Question: I need to access multiple audio inputs in Java so first consulted SO and found <URL>.
With what I've found I tried this using <URL> in eclipse:
'''
import java.nio.ByteBuffer;
import org.jpab.Callback;
import org.jpab.Device;
import org.jpab.PortAudio;
import org.jpab.PortAudioException;
import org.jpab.Stream;
import org.jpab.StreamConfiguration;
import org.jpab.StreamConfiguration.Mode;
import org.jpab.StreamConfiguration.SampleFormat;
import processing.core.PApplet;
public class PortAudioPlot extends PApplet implements Callback {
float min = <PHONE>,max = 0;
public void setup(){
try {
PortAudio.initialize();
for(Device d : PortAudio.getDevices()) println(d);
Device d = PortAudio.getDevices().get(1);// Microphone (Realtek High Definition Audio)
if(d.getMaxInputChannels() > 0){
println(d.getName());
StreamConfiguration sc = new StreamConfiguration();
sc.setInputDevice(d);
sc.setInputFormat(SampleFormat.SIGNED_INTEGER_16);
sc.setMode(Mode.INPUT_ONLY);
sc.setSampleRate(44100);
sc.setInputChannels(d.getMaxInputChannels());
PortAudio.createStream(sc, this, new Runnable() {
public void run() {
try {
PortAudio.terminate();
} catch (PortAudioException ignore) { ignore.printStackTrace(); }
}
}).start();
}
} catch (PortAudioException e) {
e.printStackTrace();
}
}
public void draw(){
if(keyPressed && key == 's') saveFrame(dataPath("frame-####.jpg"));
}
public void stop(){
try {
PortAudio.terminate();
} catch (PortAudioException e) {
e.printStackTrace();
}
super.stop();
}
public static void main(String[] args) {
PApplet.main(PortAudioPlot.class.getSimpleName());
}
@Override
public State callback(ByteBuffer in, ByteBuffer out) {
int size = in.capacity();
println("in size: " + size + " min: " + min + " max: " + max);
background(255);
beginShape(LINES);
for (int i = 0; i < size; i++) {
float v = in.getFloat(i);
if(!Float.isNaN(v) && v != Float.POSITIVE_INFINITY && v != Float.NEGATIVE_INFINITY){
float x = (float)i/size * width;
float y = (height * .5f) + (v * .5f);
if(v < min) min = v;
if(v > max) max = v;
vertex(x,y);
}
}
endShape();
return State.ABORTED;
}
}
'''
I started with the mic 1st and I think I'm getting close as I can seem some values, but I'm not 100% sure I'm traversing the input ByteBuffer correctly.
What is the correct way to access values and plot a waveform from an audio input using jpab ?
I've updated the code a wee bit and managed to get something closer to a plot, but I'm still in the dark. What are the correct min/max ranges for floats read from the input ByteBuffer ? Am I using it the right way ?
Here's a quick preview of what I've got:

I've also uploaded the eclipse project <URL>.
Another update:
i was advised that the values should be from -1.0 to 1.0 and adjusted my code to map/clamp for this, but I'm not sure if this true.
Here is an updated example:
'''
import java.nio.ByteBuffer;
import java.util.Arrays;
import org.jpab.Callback;
import org.jpab.Device;
import org.jpab.PortAudio;
import org.jpab.PortAudioException;
import org.jpab.Stream;
import org.jpab.StreamConfiguration;
import org.jpab.StreamConfiguration.Mode;
import org.jpab.StreamConfiguration.SampleFormat;
import processing.core.PApplet;
public class PortAudioPlot extends PApplet implements Callback {
int[] pix;
int hh;//half height
int py;//y for each channel plot
int numChannels;
int pad = 5;
public void setup(){
try {
colorMode(HSB,360,100,100);
hh = height/2;
pix = new int[width*height];
PortAudio.initialize();
for(Device d : PortAudio.getDevices()) println(d);
Device d = PortAudio.getDevices().get(1);// Microphone (Realtek High Definition Audio)
numChannels = d.getMaxInputChannels();
py = height / numChannels;
if(numChannels > 0){
println(d.getName()+" sr:" + d.getDefaultSampleRate());
StreamConfiguration sc = new StreamConfiguration();
sc.setInputLatency(d.getDefaultLowInputLatency());
sc.setInputDevice(d);
sc.setInputFormat(SampleFormat.SIGNED_INTEGER_16);
sc.setMode(Mode.INPUT_ONLY);
sc.setSampleRate(d.getDefaultSampleRate());
sc.setInputChannels(numChannels);
PortAudio.createStream(sc, this, new Runnable() {
public void run() {
try {
PortAudio.terminate();
} catch (PortAudioException ignore) { ignore.printStackTrace(); }
}
}).start();
}
} catch (PortAudioException e) {
e.printStackTrace();
}
}
public void draw(){
loadPixels();
arrayCopy(pix, pixels);
updatePixels();
if(keyPressed && key == 's') saveFrame(dataPath("frame-####.jpg"));
}
public void stop(){
try {
PortAudio.terminate();
} catch (PortAudioException e) {
e.printStackTrace();
}
super.stop();
}
public static void main(String[] args) {
PApplet.main(PortAudioPlot.class.getSimpleName());
}
@Override
public State callback(ByteBuffer in, ByteBuffer out) {
int size = in.capacity();
println("in size: " + size);
Arrays.fill(pix, color(0,0,100));
for (int i = 0; i < width; i++) {
int ch = i%numChannels;//channel id
int sy = py * ch;//channel plot y starting position
int minY = sy+pad;//min y for min input value
int maxY = (sy*2)-pad;//min y for min input value
int buffIndex = i * size / width;//map i(x pixel index) to buffer index
float v = in.getFloat(buffIndex);
if(!Float.isNaN(v) && v != Float.POSITIVE_INFINITY && v != Float.NEGATIVE_INFINITY){
int vOffset = constrain((int)map(v,-1.0f,1.0f,minY,maxY),minY,maxY);
pix[vOffset * height + i] = color(map(ch,0,numChannels,0,360),100,50);
}
}
return State.RUNNING;
}
}
'''
I've also noticed that the input ByteBuffer count changes when I setup latency.
And another confusing thing I noticed: JPAB is the same as jportaudio, although most the API is similar, excepting createStream(jpab)/openStream(jportaudio). I haven't found a compiled version of jportaudio and haven't managed to compile it myself on Windows so far.
Any clues on how I can continue ?
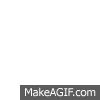
Answer: The end goal is to access multiple audio inputs and this route at this point in time doesn't seem to lead anywhere.
The simplest solution which I've tested on Windows and OSX, is easy to setup and works in plain Java but quite nicely in Processing as well is using <URL>.
Here's a basic code sample I used to test:
'''
import java.util.Arrays;
import org.jaudiolibs.beads.AudioServerIO;
import net.beadsproject.beads.core.AudioContext;
import net.beadsproject.beads.core.AudioIO;
import net.beadsproject.beads.core.UGen;
import net.beadsproject.beads.ugens.Gain;
import processing.core.PApplet;
public class BeadsJNA extends PApplet {
AudioContext ac;
public void setup(){
ac = new AudioContext(new AudioServerIO.Jack(),512,AudioContext.defaultAudioFormat(4,2));//control number of ins(4) and outs(2)
UGen microphoneIn = ac.getAudioInput();
Gain g = new Gain(ac, 1, 0.5f);
g.addInput(microphoneIn);
ac.out.addInput(g);
println("no. of inputs: " + ac.getAudioInput().getOuts());
ac.start();
}
public void draw(){
loadPixels();
Arrays.fill(pixels, color(0));
for(int i = 0; i < width; i++)
{
int buffIndex = i * ac.getBufferSize() / width;
int vOffset = (int)((1 + ac.out.getValue(0, buffIndex)) * height / 2);
pixels[vOffset * height + i] = color(255);
}
updatePixels();
}
public static void main(String[] args) {
PApplet.main(BeadsJNA.class.getSimpleName());
}
}
'''
This worked for me at this stage in time so is a valid answer
until someone will share an easy way to use jpab/jportaudio on Windows
to plot the waveform from an input.